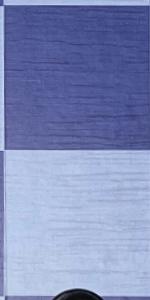
Label: Empty